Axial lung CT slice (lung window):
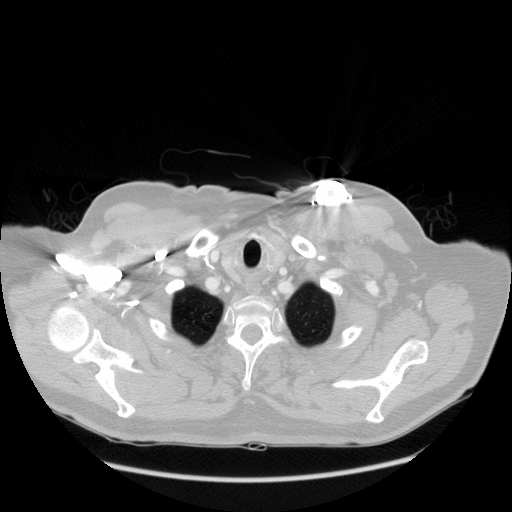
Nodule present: no